Field crop: maize
Growth stage: 2
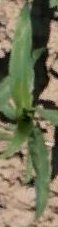
Species: maize